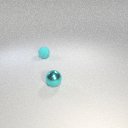
small cyan metal sphere to the right of small cyan rubber sphere